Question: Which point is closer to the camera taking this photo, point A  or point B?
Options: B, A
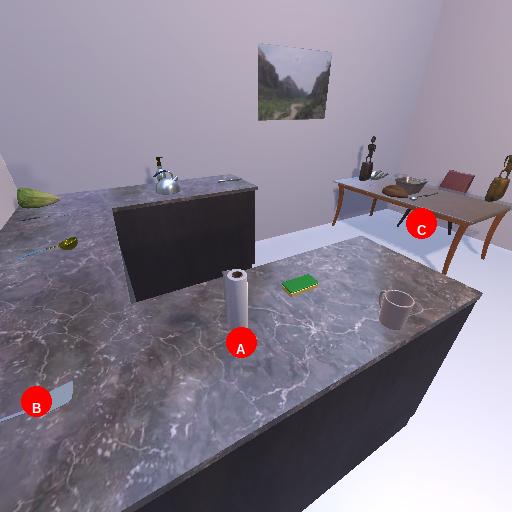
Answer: B